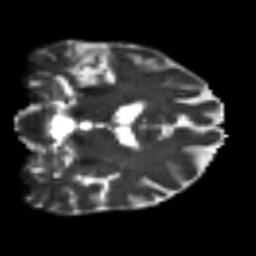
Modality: T2w
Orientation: coronal
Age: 78
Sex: female
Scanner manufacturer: siemens
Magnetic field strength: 3 T
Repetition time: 7.3 s
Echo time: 0.087 s